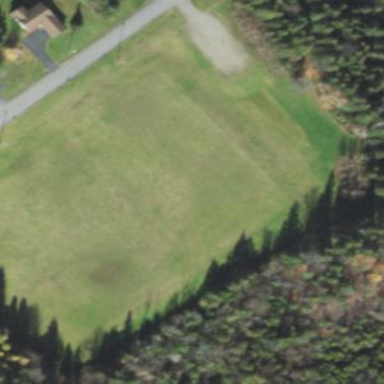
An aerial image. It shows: Grass pitch used for soccer and lacrosse.